RGB frame:
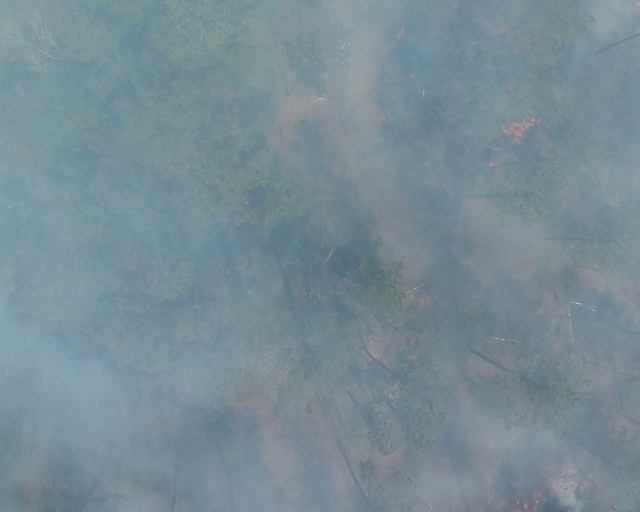
Thermal frame:
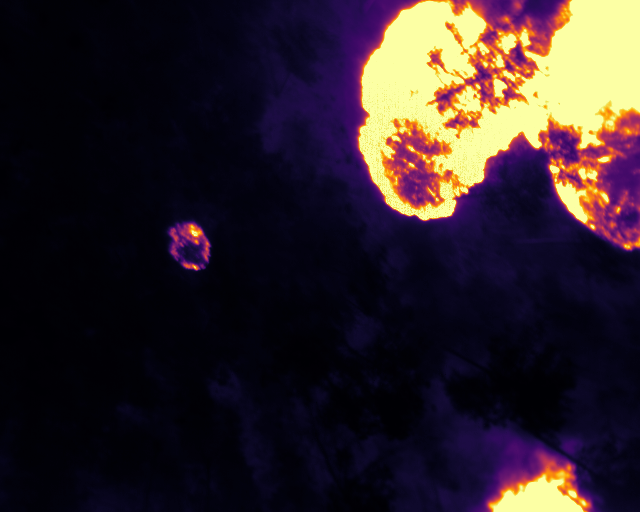
Captured: 2026-02-26 02:28:24
Pixels at or above 80 °C: 55427 (fraction of frame: 0.1691)